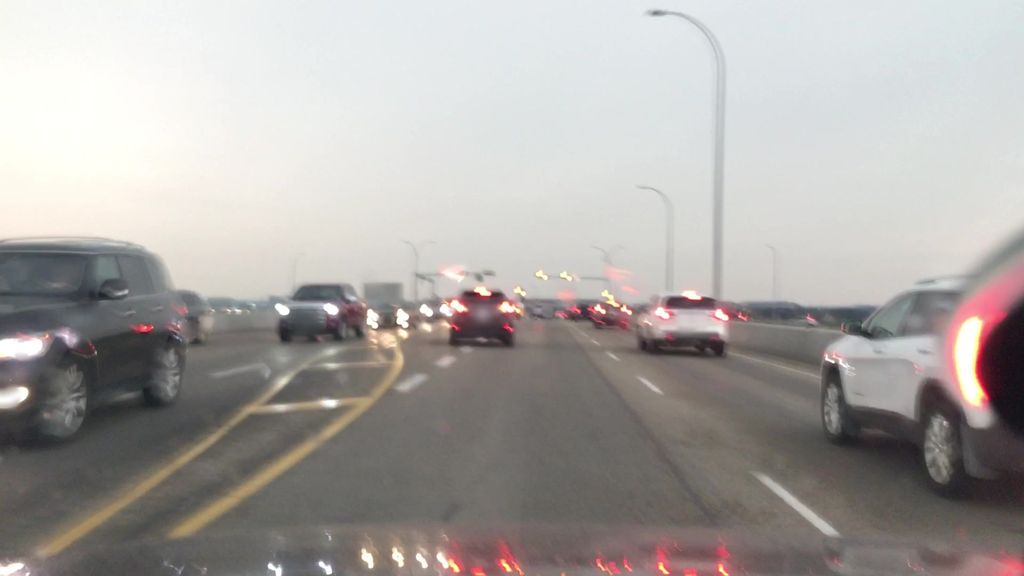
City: edmonton